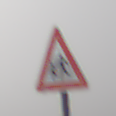
Verkehrszeichen: KinderRechts
Umgebung: Outdoor, Nature
Tageszeit: MorningAfternoon
Wetter: PartlyCloudy
Licht: Natural
Jahreszeit: NotSpecified
Kontrast: MediumContrast